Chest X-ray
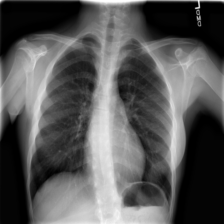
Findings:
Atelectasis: negative
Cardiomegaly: negative
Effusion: negative
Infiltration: negative
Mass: negative
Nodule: negative
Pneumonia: negative
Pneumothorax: negative
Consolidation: negative
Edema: negative
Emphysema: negative
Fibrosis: negative
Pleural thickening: negative
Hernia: negative